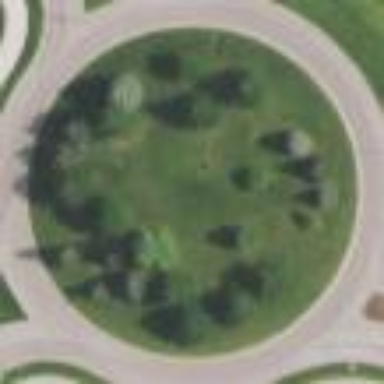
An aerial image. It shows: Paved tertiary road leading to roundabout.